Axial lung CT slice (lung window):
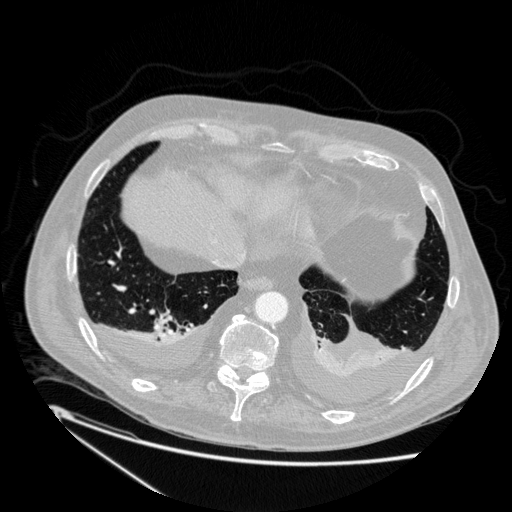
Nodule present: no